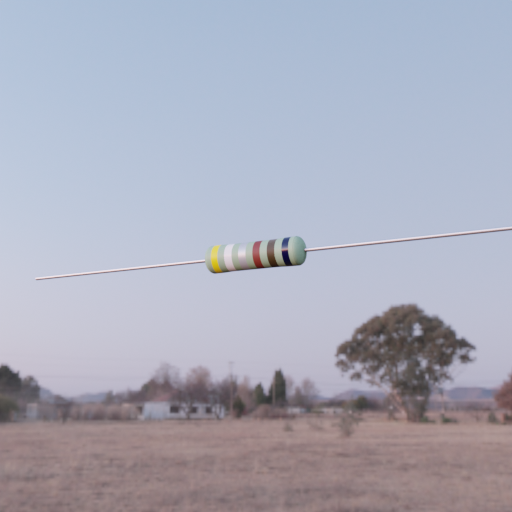
Resistor colour bands (in order): yellow, white, silver, brown, black, black